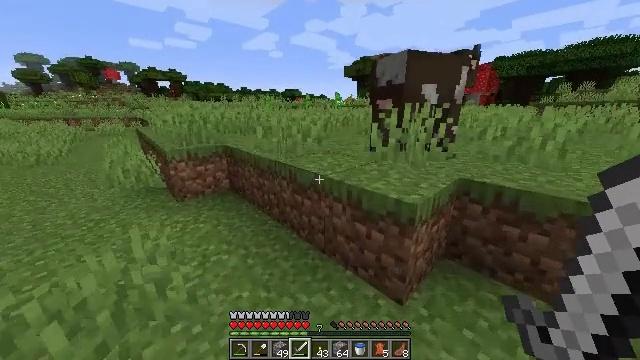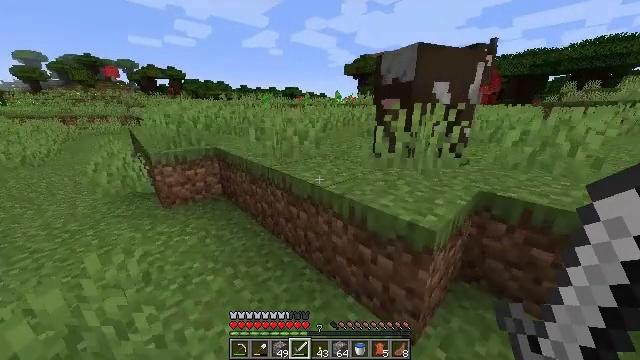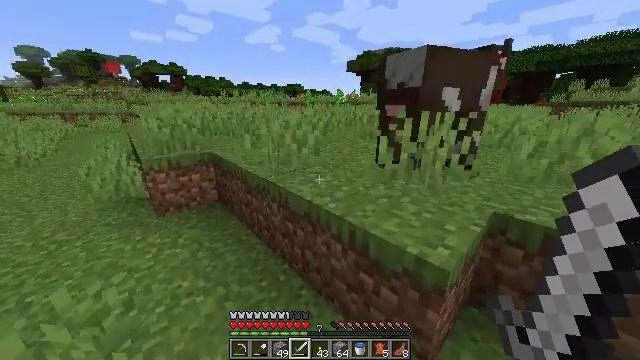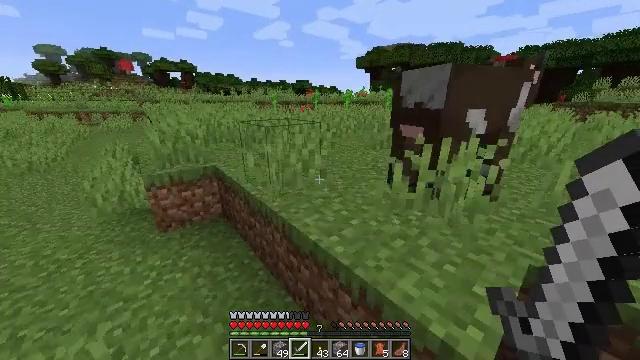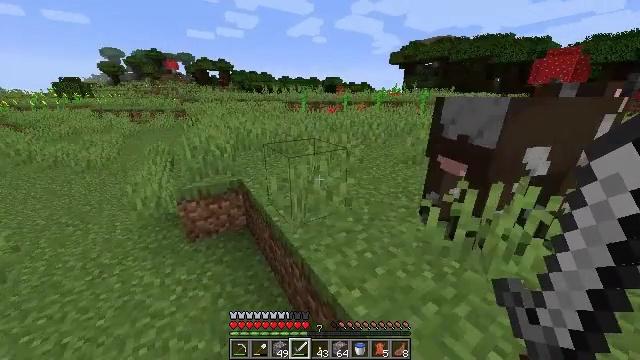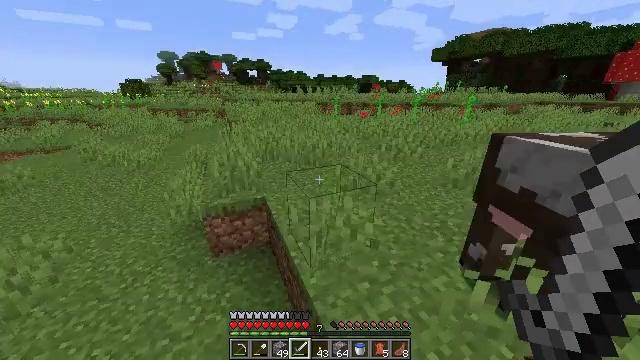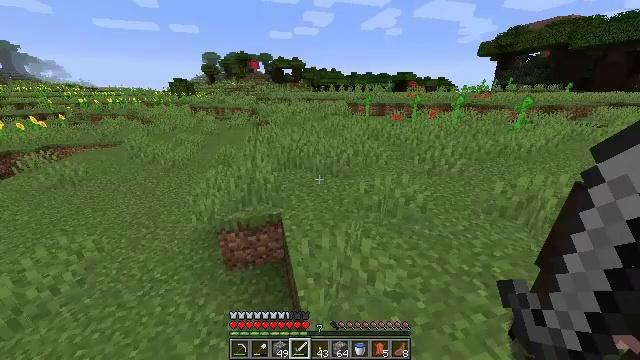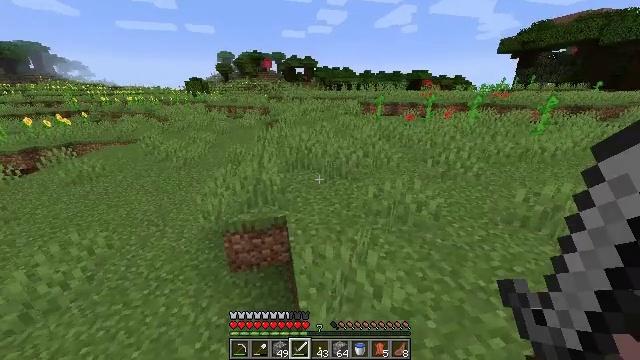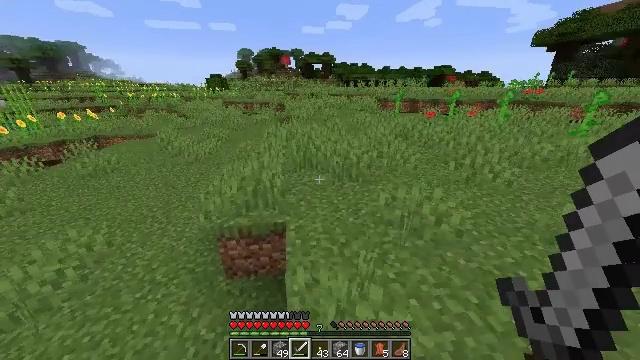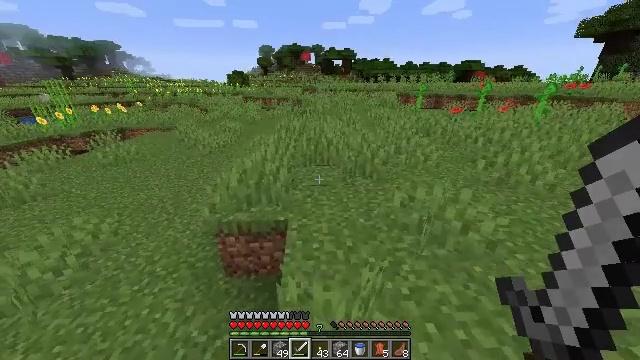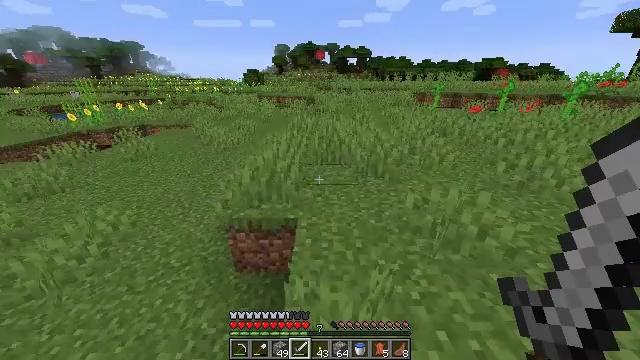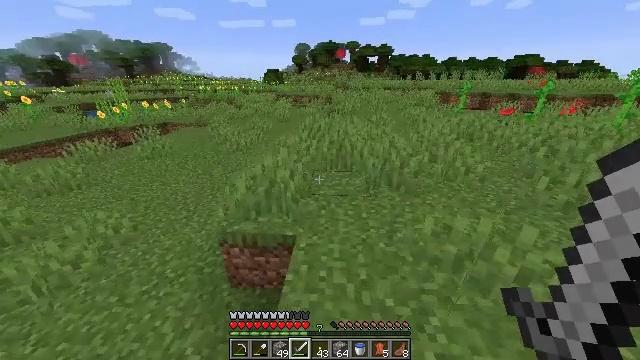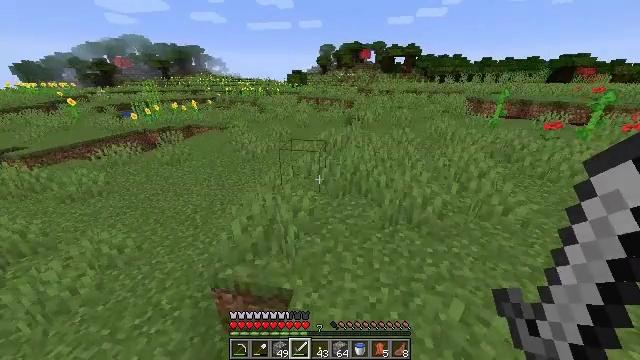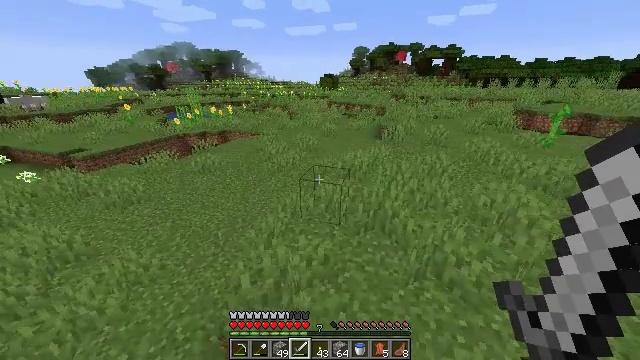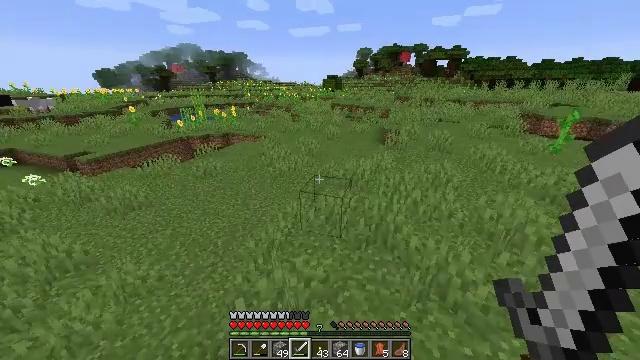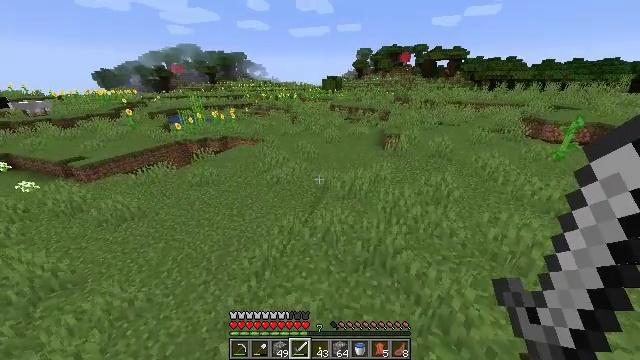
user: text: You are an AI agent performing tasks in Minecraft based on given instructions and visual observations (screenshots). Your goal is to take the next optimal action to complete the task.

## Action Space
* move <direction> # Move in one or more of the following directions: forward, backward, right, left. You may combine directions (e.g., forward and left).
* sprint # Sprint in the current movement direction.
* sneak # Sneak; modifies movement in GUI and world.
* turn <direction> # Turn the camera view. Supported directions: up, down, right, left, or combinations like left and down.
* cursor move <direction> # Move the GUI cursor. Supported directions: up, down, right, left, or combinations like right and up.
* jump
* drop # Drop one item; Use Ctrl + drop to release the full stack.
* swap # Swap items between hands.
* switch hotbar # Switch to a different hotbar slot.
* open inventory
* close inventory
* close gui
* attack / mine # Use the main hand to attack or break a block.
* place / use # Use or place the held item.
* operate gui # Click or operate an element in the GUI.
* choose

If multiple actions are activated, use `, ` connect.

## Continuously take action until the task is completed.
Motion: motion action
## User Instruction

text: Collect sunflower from the field.
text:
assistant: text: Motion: move forward, sprint
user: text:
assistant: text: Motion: move forward, sprint, turn down, jump
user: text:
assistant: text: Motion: move forward, sprint, turn left and down, jump
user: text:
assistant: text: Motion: move forward, sprint, turn left and down, jump
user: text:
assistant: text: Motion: move forward, sprint, turn left, jump
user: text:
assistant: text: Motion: move forward, sprint, turn left, jump
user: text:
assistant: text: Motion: move forward, sprint, turn left, jump
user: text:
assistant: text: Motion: move forward, sprint, turn left, jump
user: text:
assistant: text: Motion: move forward, sprint, turn left, jump
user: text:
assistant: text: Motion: move forward, sprint, turn left, jump
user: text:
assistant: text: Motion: move forward, sprint, turn left, jump
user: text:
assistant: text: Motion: move forward, sprint, turn left, jump
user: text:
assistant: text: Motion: move forward, sprint, turn left, jump
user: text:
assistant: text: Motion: move forward, sprint, jump
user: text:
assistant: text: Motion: move forward, sprint, jump
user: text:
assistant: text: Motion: move forward and move right, sprint, jump
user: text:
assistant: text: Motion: move forward and move right, sprint, jump
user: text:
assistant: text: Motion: move forward and move right, sprint, jump
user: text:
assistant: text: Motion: move forward and move right, sprint, jump
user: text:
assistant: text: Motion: move forward and move right, sprint, jump
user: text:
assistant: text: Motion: move forward and move right, sprint, jump
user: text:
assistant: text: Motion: move forward and move right, sprint, jump
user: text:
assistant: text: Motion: move forward and move right, sprint, jump
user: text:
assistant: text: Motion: move forward and move right, sprint, jump
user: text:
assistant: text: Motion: move forward and move right, sprint, turn left and down, jump
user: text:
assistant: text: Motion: move forward and move right, sprint, turn left and down, jump
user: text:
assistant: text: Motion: move forward and move right, sprint, turn left and down, jump
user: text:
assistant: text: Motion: move forward and move right, sprint, turn left and down, jump
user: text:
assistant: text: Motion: move forward and move right, sprint, jump
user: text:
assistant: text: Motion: move forward and move right, sprint, jump